Question: All my googling returned only information related to how to add additional right click features.
I swear somewhere I saw screenshots of MSS2010 being used where right clicking provided the menu to do various operations, versus having to use the ribbon, or worse that awful menu pictured here.

I was expecting this to all be drag drop... :(
I'm really disappointed with the lack of ajaxy-ness built into mss2010. I can't believe every save/apply reloads the whole page.
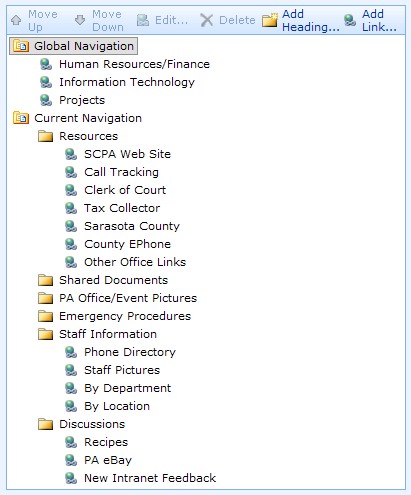
Answer: SharePoint is a massive product. Microsoft appears to be adding and improving as much functionality as it can in each release.
A high priority of Microsoft for SharePoint 2010 was to redo the HTML for the end user pages. And it is much improved. The poorly formed, table heavy HTML of SharePoint 2007 now has more divs and unordered lists. However, you have stated that you do not like their design choices of the ribbon and full page refreshes. And you also do not like that UI improvements did not extend to system pages in the layouts directory.
SharePoint 2010 was released almost a year ago. Functionality changed during the beta, but it is unlikely that big changes will be introduced at this point. Your two best bets for getting your desired functionality are:
1. Create a CodePlex project that provides the functionality you want. If the project becomes popular, Microsoft might include it in the next release.
2. Based on Sharepoint Feature Request, post your request to the SharePoint forums with a subject of "FEATURE REQUEST". If Microsoft agrees to your request, it could be included in the next release.